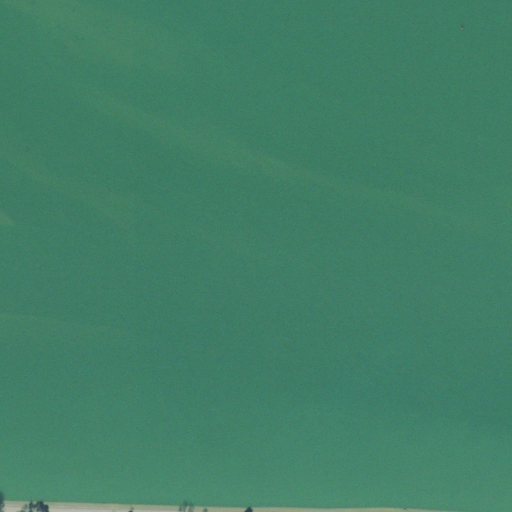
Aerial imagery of island in Tennessee named Rockport Island (historical) containing only open water